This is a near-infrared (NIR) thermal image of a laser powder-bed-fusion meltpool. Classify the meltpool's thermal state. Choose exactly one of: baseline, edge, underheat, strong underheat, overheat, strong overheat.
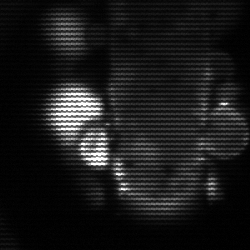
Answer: strong underheat